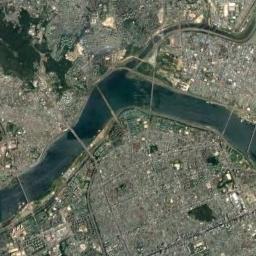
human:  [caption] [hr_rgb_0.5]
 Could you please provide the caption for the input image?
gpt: The river goes through houses and trees .

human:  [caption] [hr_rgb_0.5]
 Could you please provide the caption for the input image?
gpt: A curved, Almost right-angled turquoise river, With tributaries on the river, And bustling cities on both sides .

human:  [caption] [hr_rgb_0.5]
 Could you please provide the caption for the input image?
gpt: There are many trees on either side of the river .

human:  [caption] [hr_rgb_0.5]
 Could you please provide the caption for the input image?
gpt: The deep blue river with a tributary goes through the residential area  And some overpasses are over the river .

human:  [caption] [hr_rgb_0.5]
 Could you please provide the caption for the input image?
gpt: There are many buildings and roads around the river .